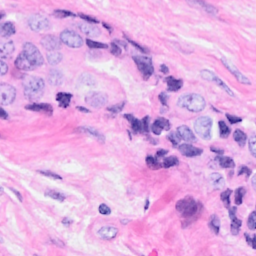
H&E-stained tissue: Breast